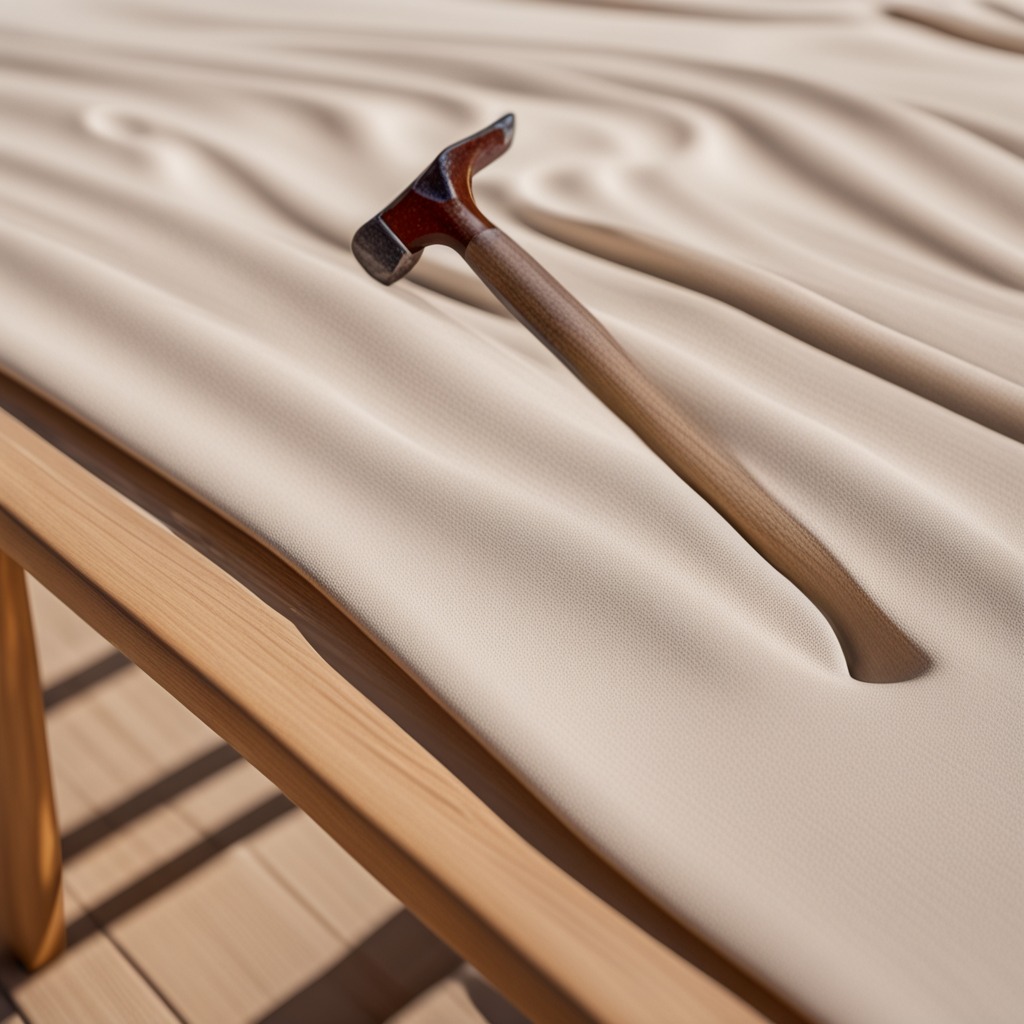
A hammer is lying on the wooden table.